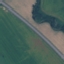
Land use / land cover class: Highway